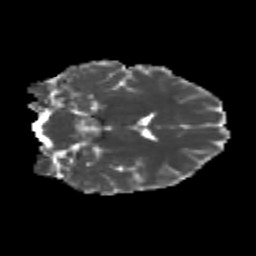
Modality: MD
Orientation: coronal
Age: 19
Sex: female
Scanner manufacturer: siemens
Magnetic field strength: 3 T
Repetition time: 3.5 s
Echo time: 0.104 s